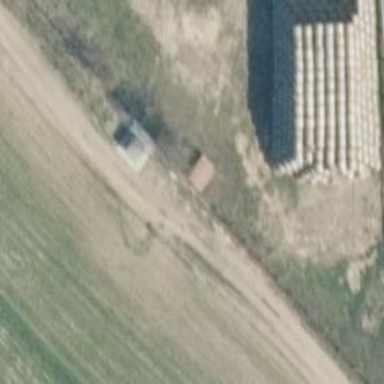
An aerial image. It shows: Power substation.